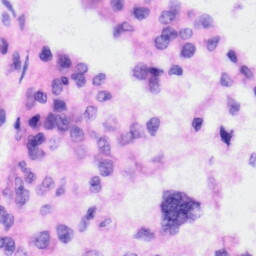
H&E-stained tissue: Liver